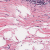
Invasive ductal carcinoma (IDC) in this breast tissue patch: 0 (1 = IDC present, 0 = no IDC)